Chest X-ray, PA view. Patient: 30 years old, sex M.
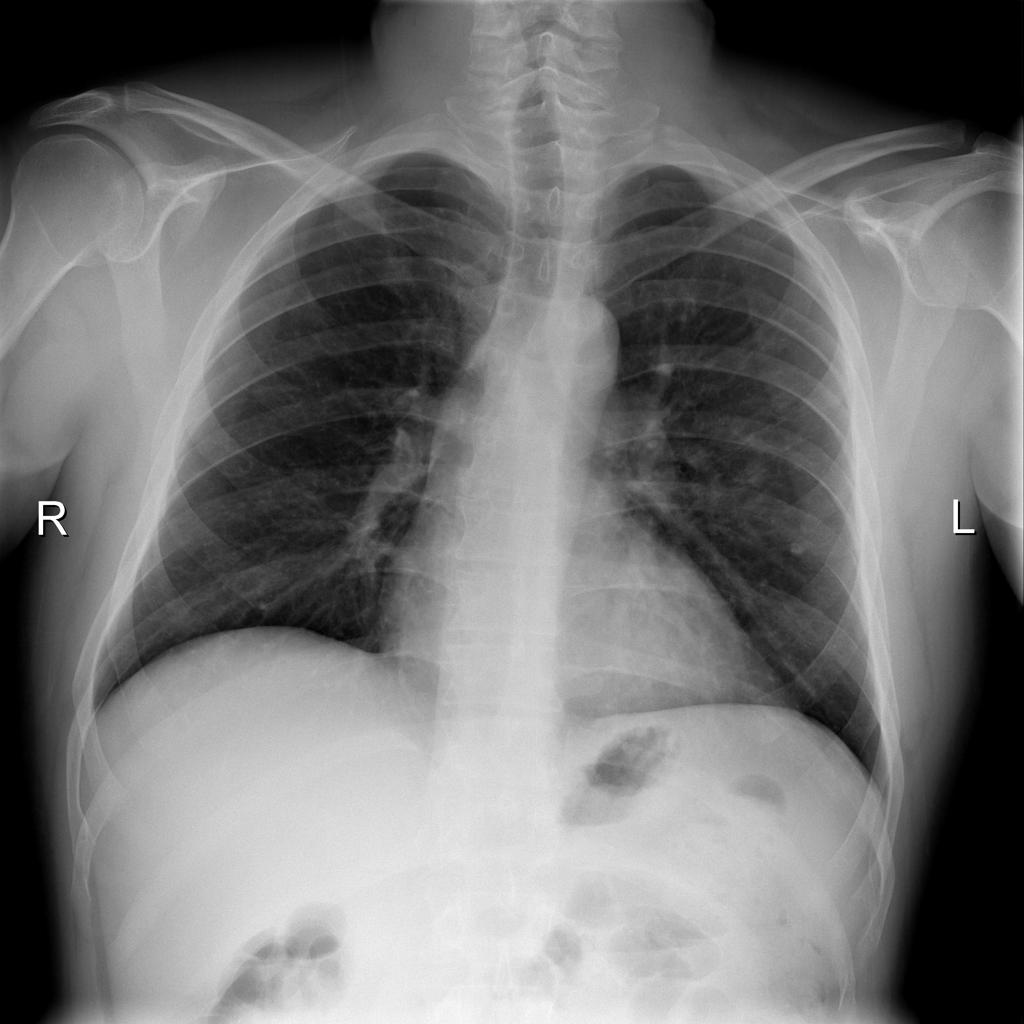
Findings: Nodule